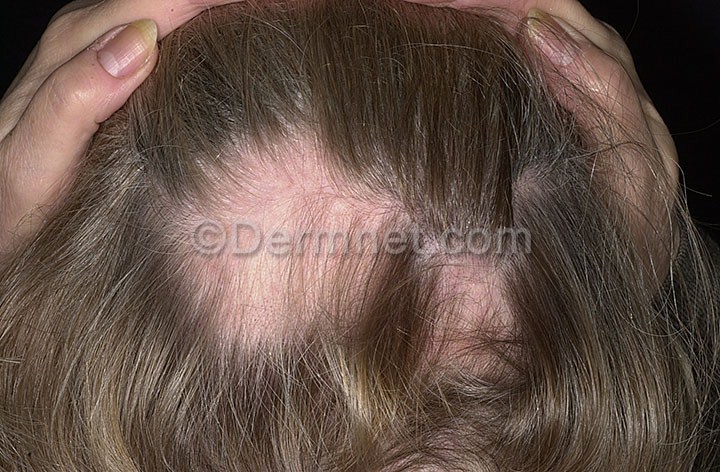
Disease: Hair Loss Photos Alopecia and other Hair Diseases